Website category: sports
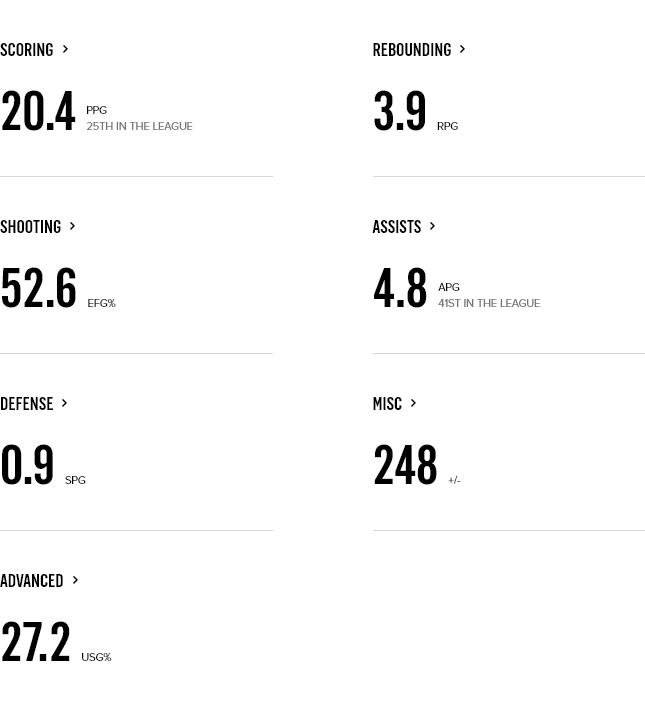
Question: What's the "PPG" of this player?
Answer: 20.4

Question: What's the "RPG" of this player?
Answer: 3.9

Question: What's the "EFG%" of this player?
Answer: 52.6

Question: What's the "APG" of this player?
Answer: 4.8

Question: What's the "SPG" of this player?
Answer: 0.9

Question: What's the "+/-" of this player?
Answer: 248

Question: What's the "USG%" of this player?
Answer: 27.2

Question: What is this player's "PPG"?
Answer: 20.4

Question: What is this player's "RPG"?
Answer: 3.9

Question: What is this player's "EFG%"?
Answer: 52.6

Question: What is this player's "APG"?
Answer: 4.8

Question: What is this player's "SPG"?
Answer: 0.9

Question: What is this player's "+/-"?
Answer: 248

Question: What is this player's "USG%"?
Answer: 27.2

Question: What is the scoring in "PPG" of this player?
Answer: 20.4

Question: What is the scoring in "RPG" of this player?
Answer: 3.9

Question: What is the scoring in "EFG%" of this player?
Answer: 52.6

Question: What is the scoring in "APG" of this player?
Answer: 4.8

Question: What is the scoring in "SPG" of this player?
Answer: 0.9

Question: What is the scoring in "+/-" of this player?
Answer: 248

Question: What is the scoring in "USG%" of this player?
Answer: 27.2

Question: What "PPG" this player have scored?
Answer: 20.4

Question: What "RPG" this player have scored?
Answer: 3.9

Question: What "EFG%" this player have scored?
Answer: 52.6

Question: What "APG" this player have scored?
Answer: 4.8

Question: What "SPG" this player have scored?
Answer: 0.9

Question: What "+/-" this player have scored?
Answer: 248

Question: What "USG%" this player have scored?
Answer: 27.2

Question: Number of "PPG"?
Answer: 20.4

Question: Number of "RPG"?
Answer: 3.9

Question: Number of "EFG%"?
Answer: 52.6

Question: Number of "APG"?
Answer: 4.8

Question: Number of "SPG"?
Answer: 0.9

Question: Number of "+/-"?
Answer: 248

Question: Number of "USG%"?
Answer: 27.2

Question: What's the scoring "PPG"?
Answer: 20.4

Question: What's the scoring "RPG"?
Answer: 3.9

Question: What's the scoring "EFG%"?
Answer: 52.6

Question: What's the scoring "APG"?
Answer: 4.8

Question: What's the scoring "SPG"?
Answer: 0.9

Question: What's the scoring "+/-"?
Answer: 248

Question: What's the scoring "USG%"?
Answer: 27.2